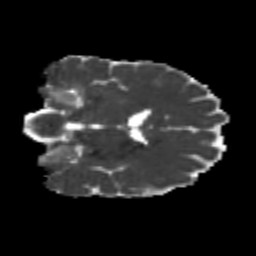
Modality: MD
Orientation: coronal
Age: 24
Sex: female
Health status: healthy
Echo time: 0.074 s